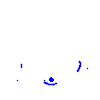
Particle: electron